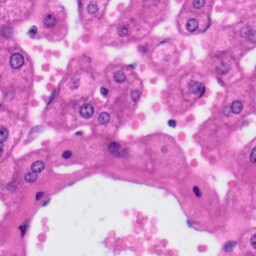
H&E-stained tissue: Liver